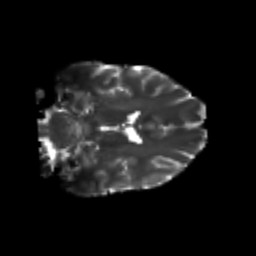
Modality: T2w
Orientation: coronal
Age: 24
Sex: male
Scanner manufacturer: siemens
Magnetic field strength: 3 T
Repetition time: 3.5 s
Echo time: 0.113 s